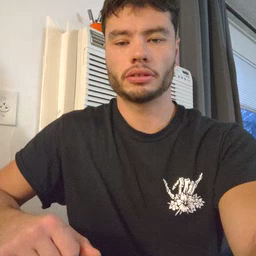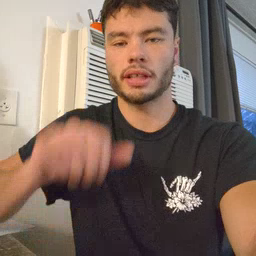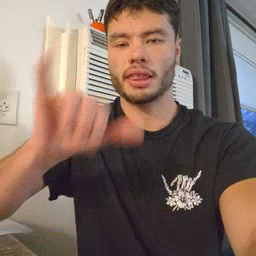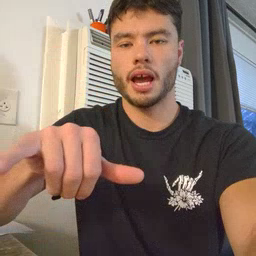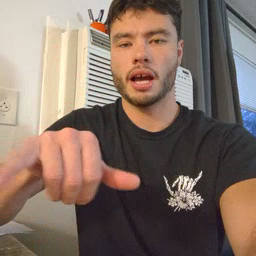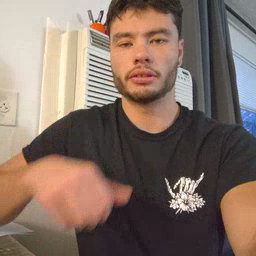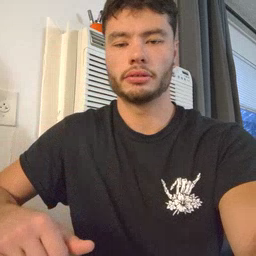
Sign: that